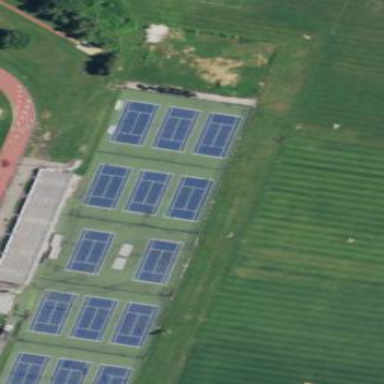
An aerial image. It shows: Tennis court in leisure pitch.